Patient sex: F
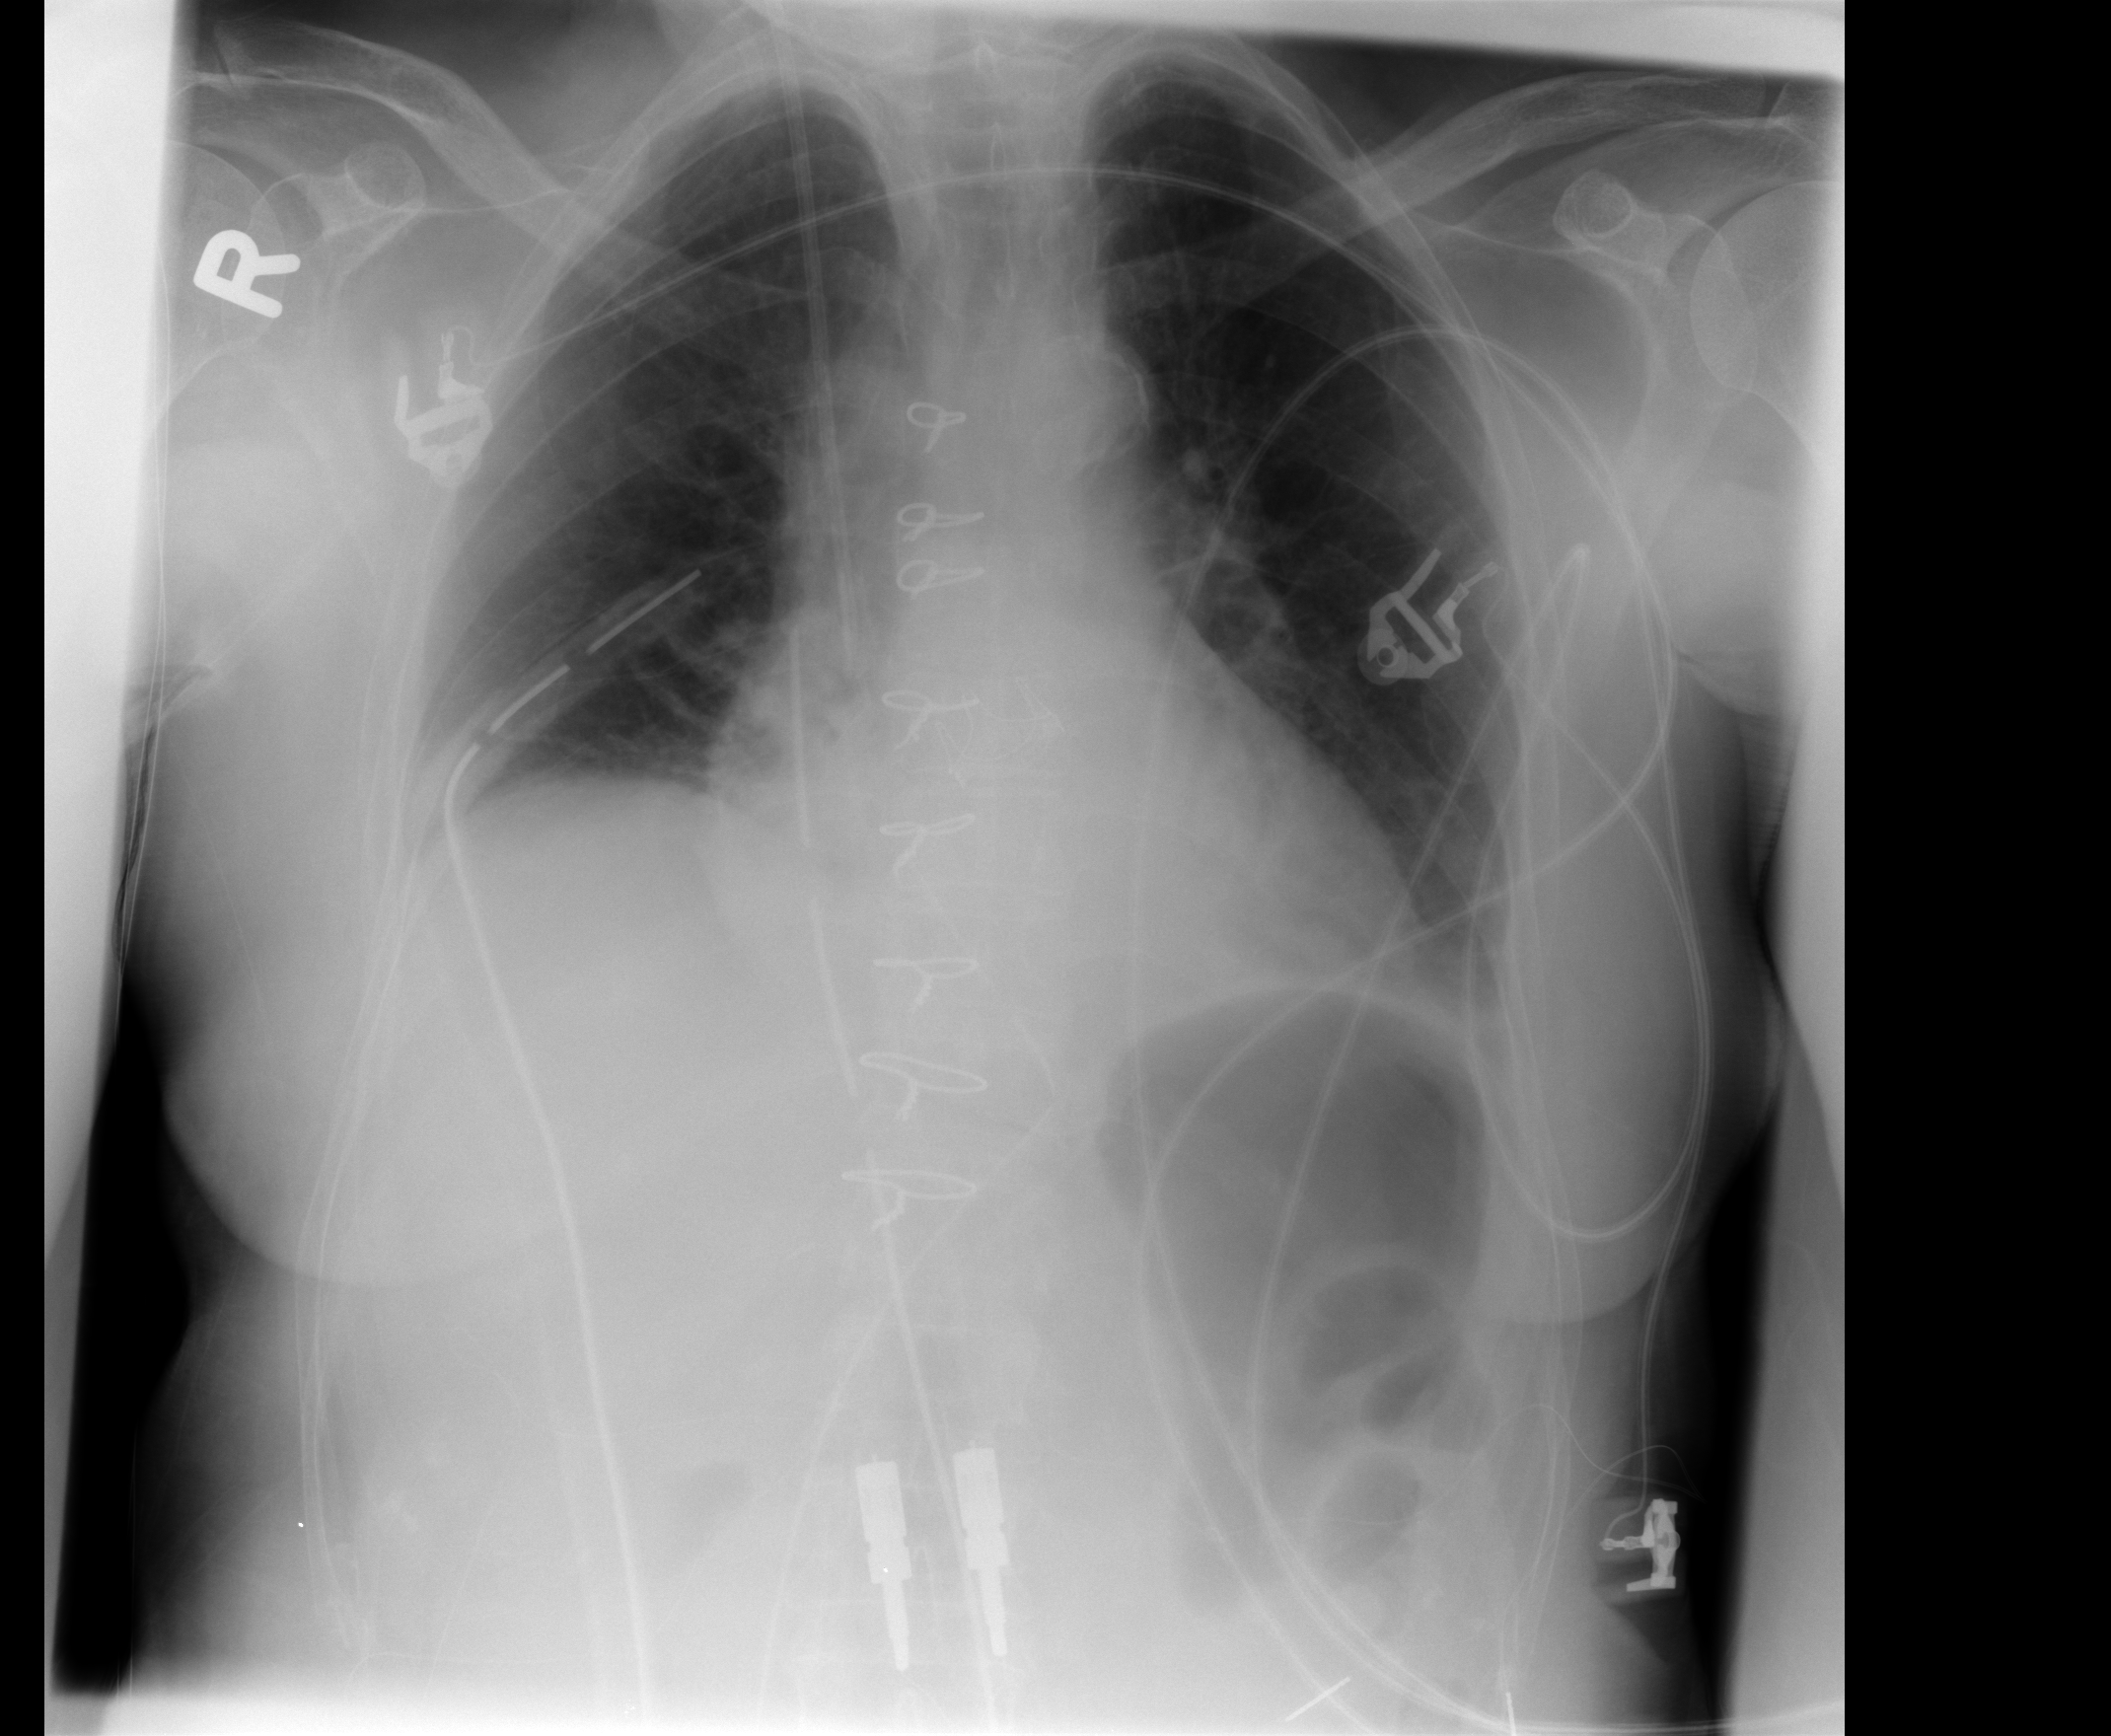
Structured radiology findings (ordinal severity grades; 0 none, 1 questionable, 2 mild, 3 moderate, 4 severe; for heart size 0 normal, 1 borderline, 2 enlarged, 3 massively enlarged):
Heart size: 0
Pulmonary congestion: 0
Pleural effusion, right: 0
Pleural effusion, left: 1
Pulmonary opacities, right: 0
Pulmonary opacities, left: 0
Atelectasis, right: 0
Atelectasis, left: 0